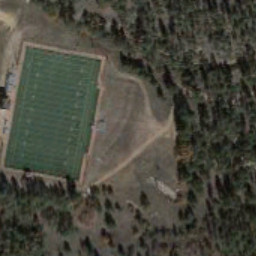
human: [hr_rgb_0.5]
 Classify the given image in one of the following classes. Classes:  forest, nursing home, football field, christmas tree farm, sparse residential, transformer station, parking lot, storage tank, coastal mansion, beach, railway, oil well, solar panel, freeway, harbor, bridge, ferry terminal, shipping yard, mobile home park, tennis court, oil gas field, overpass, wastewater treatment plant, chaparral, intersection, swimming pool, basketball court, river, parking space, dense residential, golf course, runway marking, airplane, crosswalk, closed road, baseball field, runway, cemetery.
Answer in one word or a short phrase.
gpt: football field